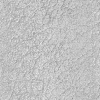
Atmospheric dust classification: not_dusty